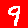
Digit: 9